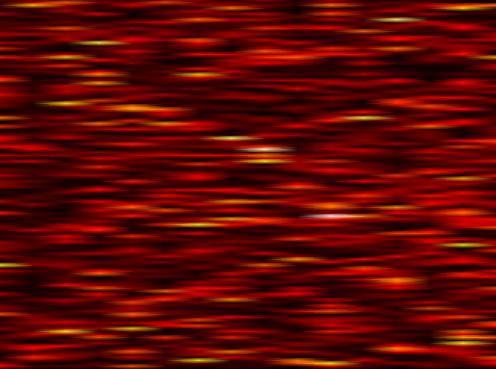
Label: FOFDM